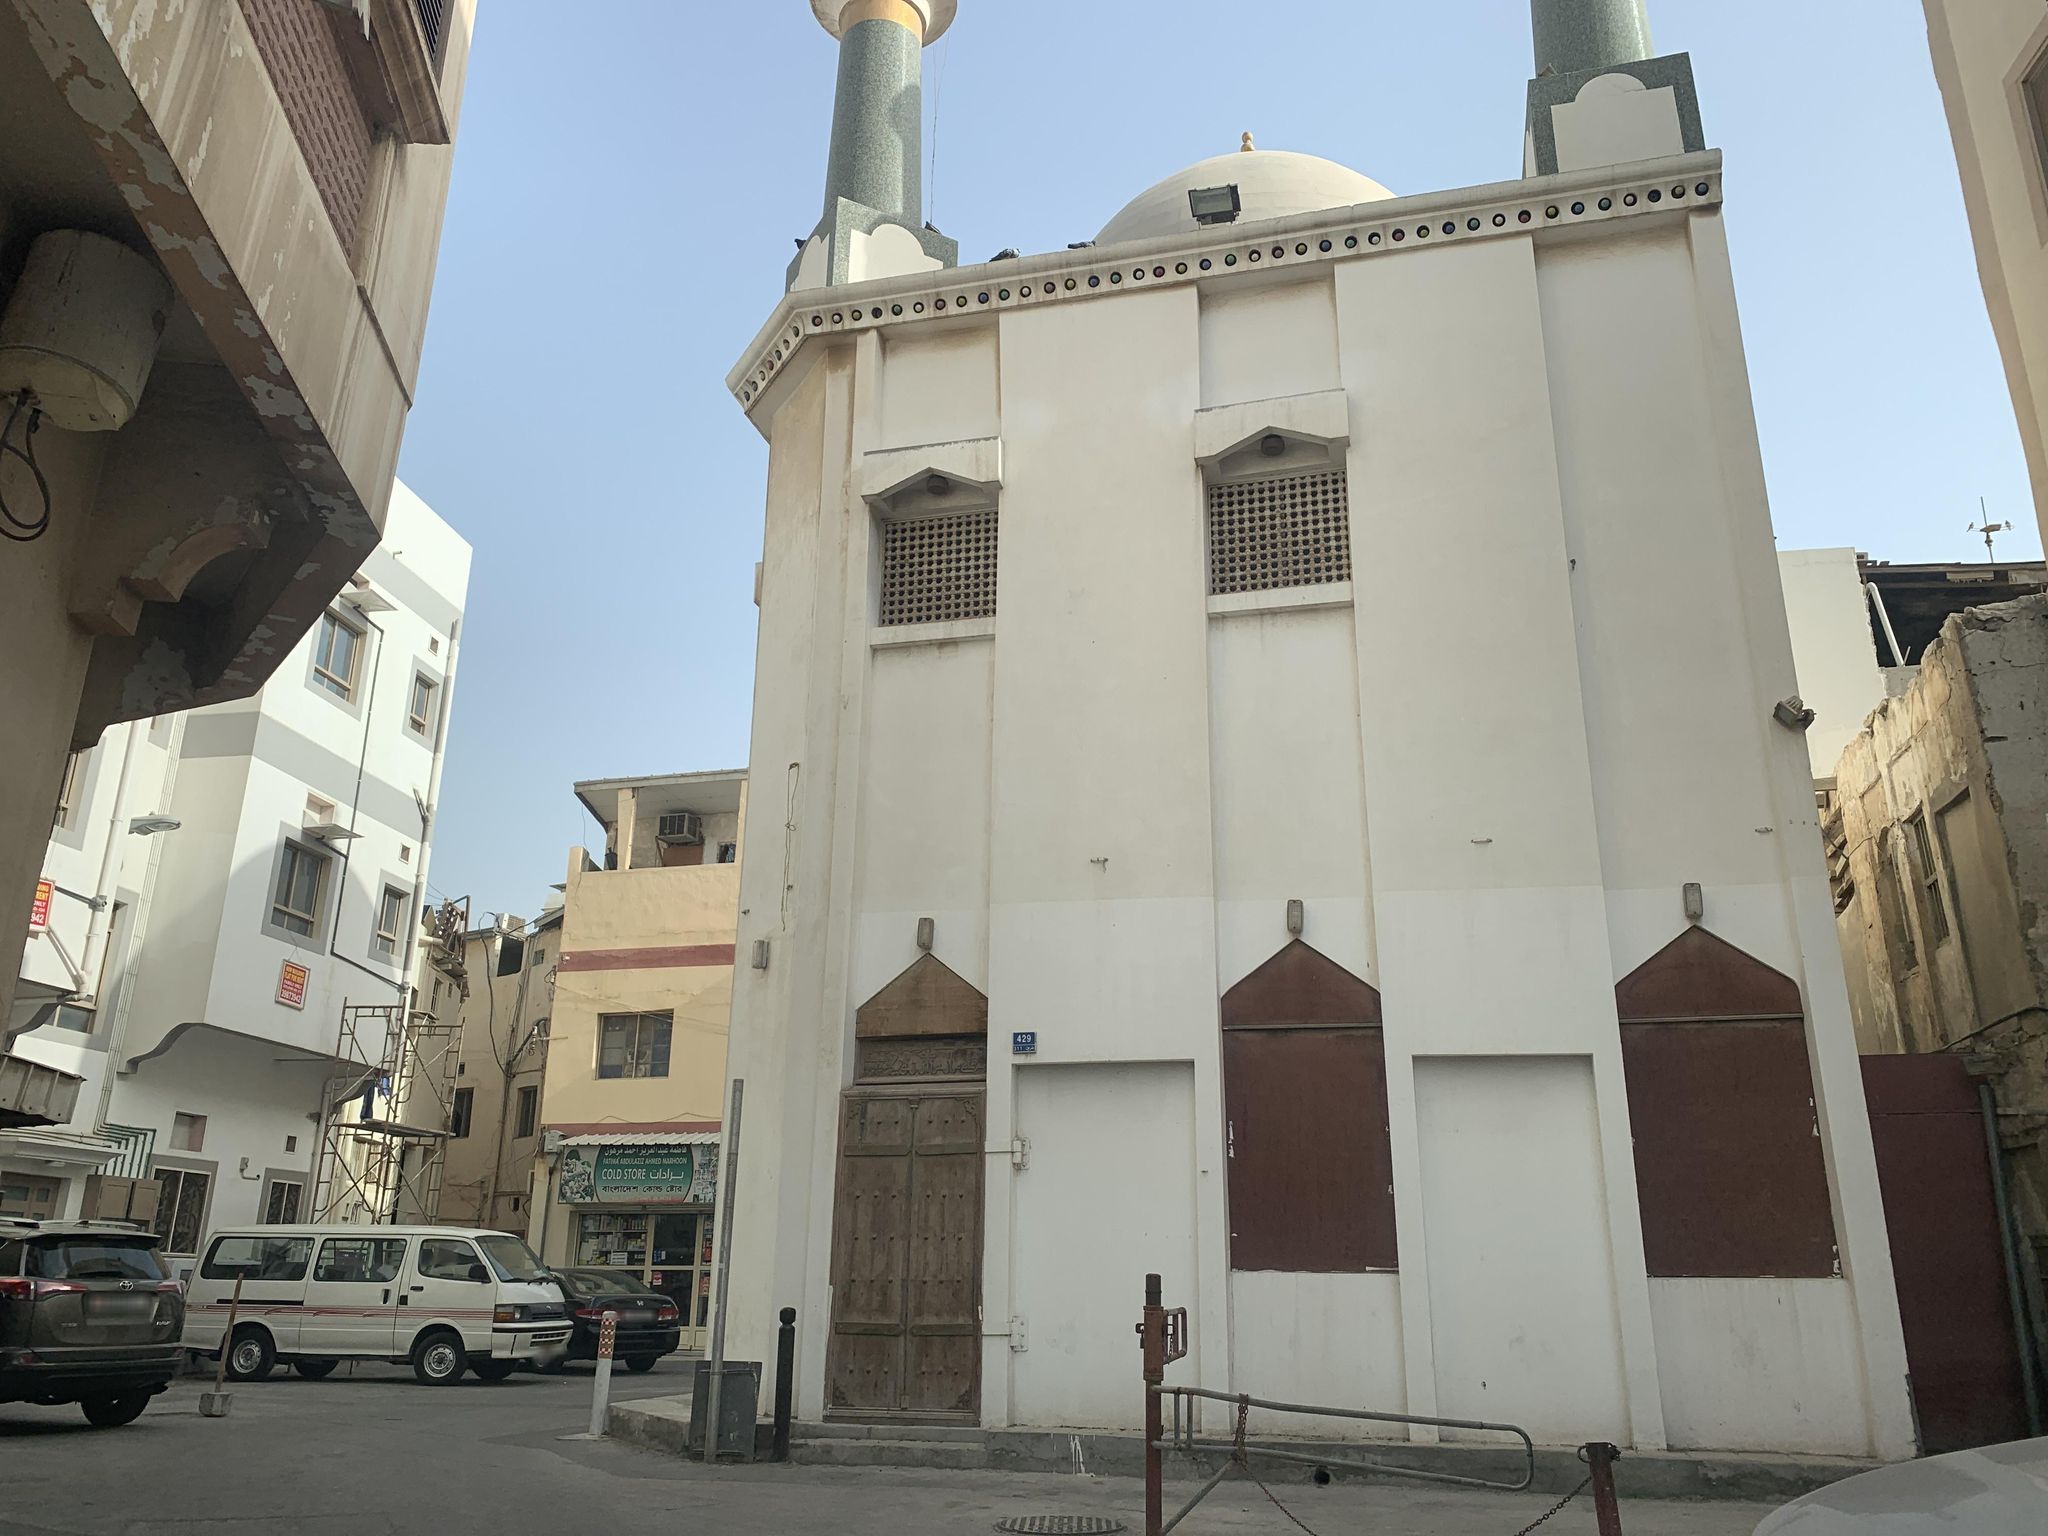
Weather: cloudy
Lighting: day
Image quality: good
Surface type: walking surface
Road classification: unclassified, path, residential
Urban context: urban centre
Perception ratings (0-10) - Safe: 7.55, Lively: 7.99, Beautiful: 2.53, Boring: 6.24, Depressing: 0.37, Wealthy: 3.75